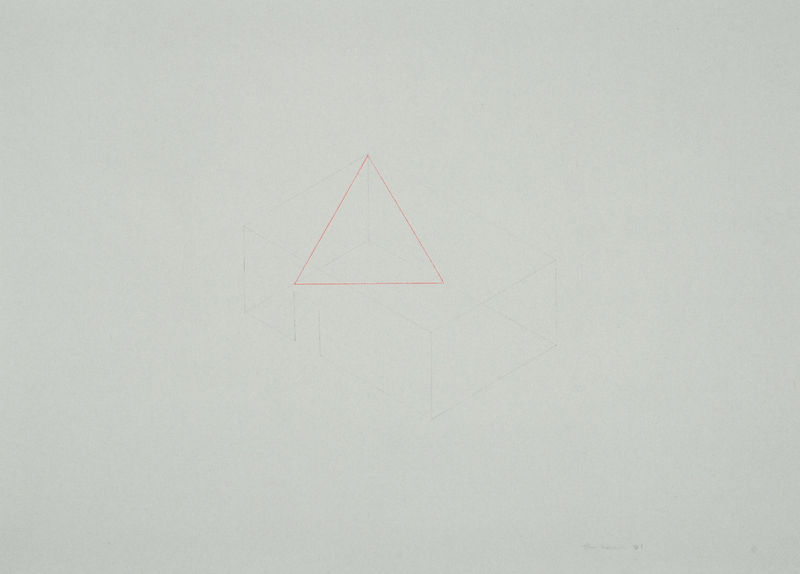
Titel: Ohne Titel. Eins aus einer Serie von acht "Isometrischen Zeichnungen"
Künstler: Fred Sandback
Standort: Zürich
Institution: Kunsthaus
Schlagwörter: dreieck, grau, raum, skizze, tür, weiss, zeichnung, zimmer, rot, wand, blatt, zart, papier, perspektive, modern, farbe, grafik, graphik, linien, einfach, wandmalerei, rechteck, minimalismus, linie, parallel, form, entwurf, ecken, geometrisch, seiten, quader, konstruktion, lineal, pyramide, kanten, geometrie, lewitt, quadrat, winkel, kubus, zentriert, konzept, projekt, tangenten, räumlichkeit, konstruiert, dimension, verschoben, konzeptkunst, isometrie, schnittpunkte, sol lewitt, gleichseitig, concept art, parallelperspektive, gleichschenklig